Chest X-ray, AP view. Patient: 30 years old, sex F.
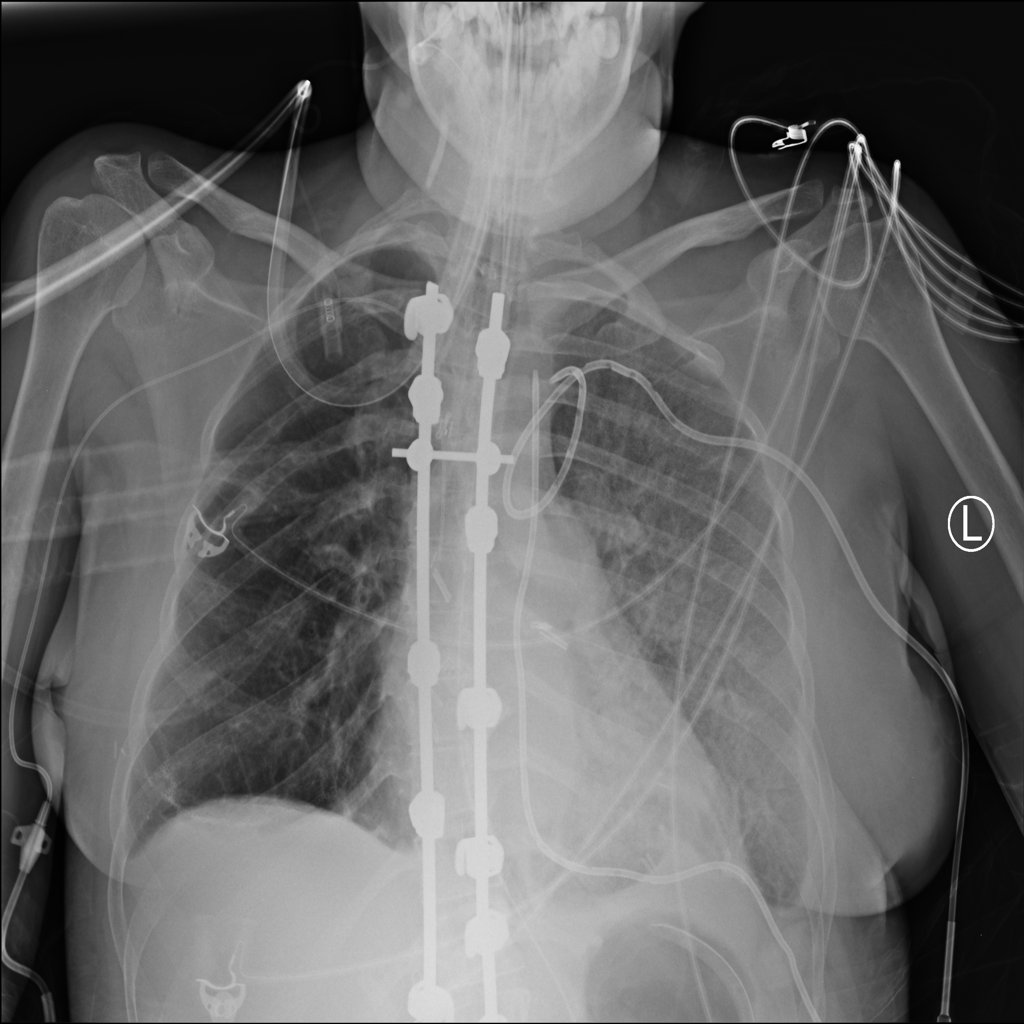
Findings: Effusion